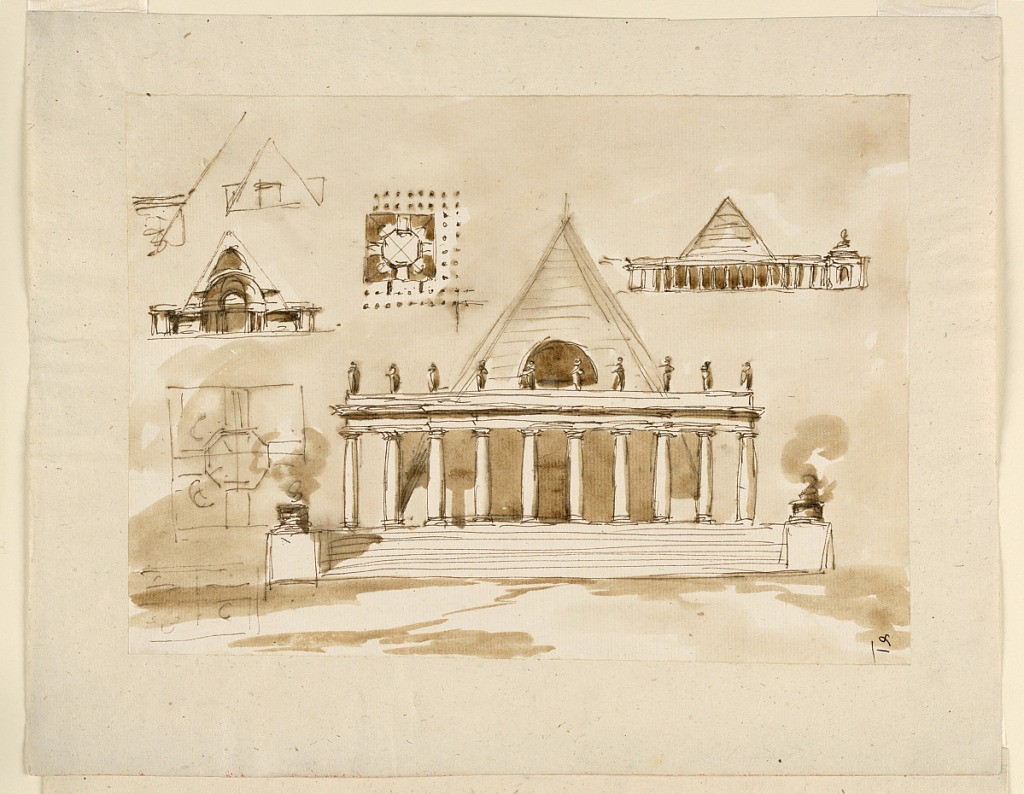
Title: Designs and Sketches for a Mausoleum
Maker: Giuseppe Barberi, Italian, 1746–1809
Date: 1795
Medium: Pen and brown ink, brush and brown wash, red ink on lined off-white laid paper
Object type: Drawing
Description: A pyramid contains the octagonal sepulchral chamber which is accessible through four corridors. These project from the pyramid, as is shown in a sketch of the elevation, and in a section, above, at left. They do not project in a sketched plan, below, at left, and in a plan showing double colonnades surrounding the pyramid on three sides, center top. Center: an elevation. A Doric colonnade with statues upon a parapet, borders the platform which is reached by stairs, flanked by parapets with altars. Above at right: an elevation. A colonnade with pavilions at the corners surrounds the pyramid. Slightly colored background.